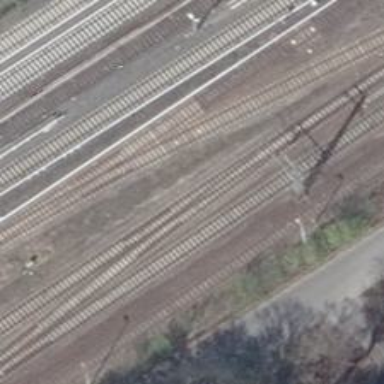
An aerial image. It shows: Railway track with contact line for electrification.